Field crop: tomato
Growth stage: 2
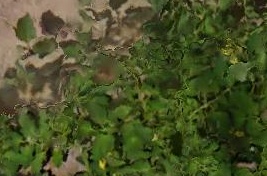
Species: tomato